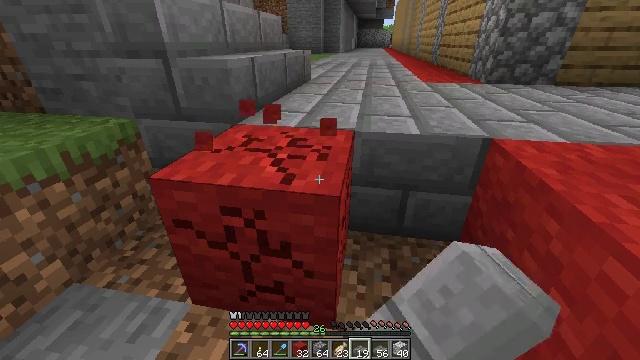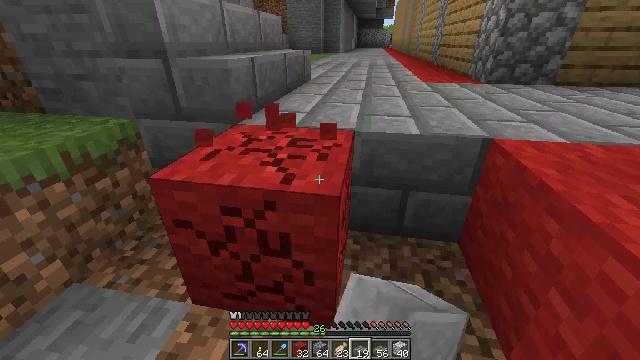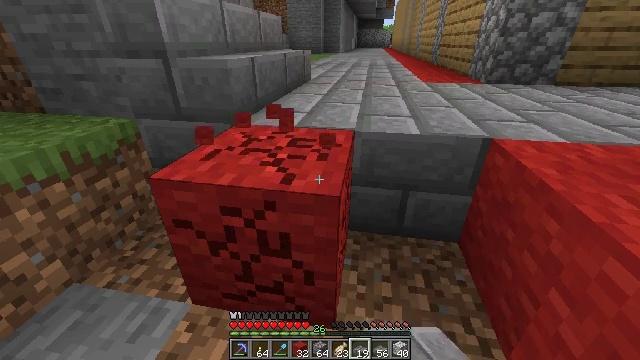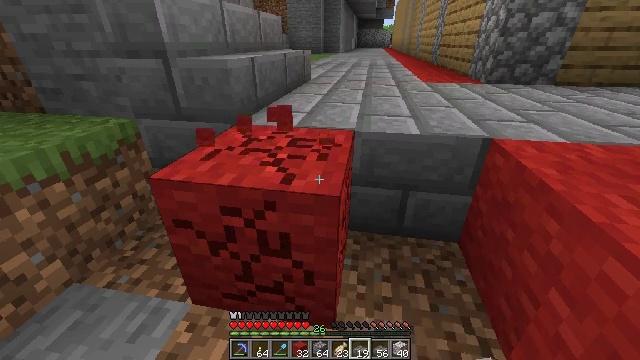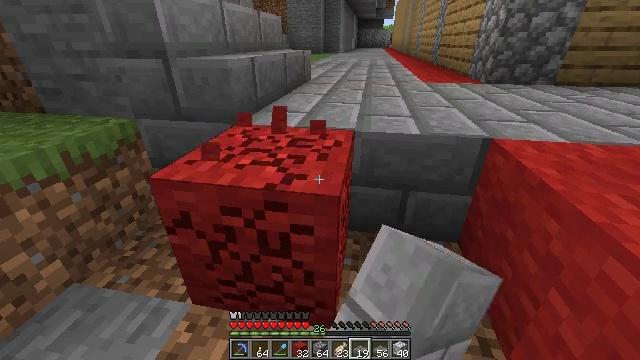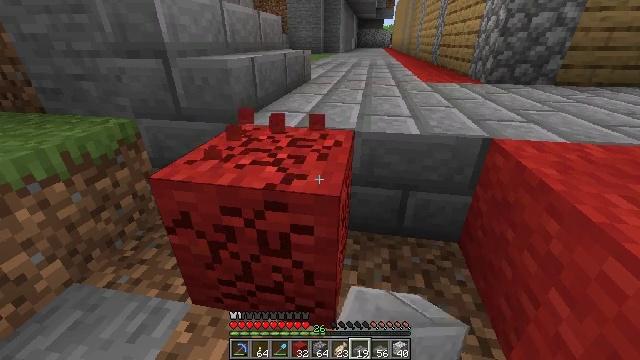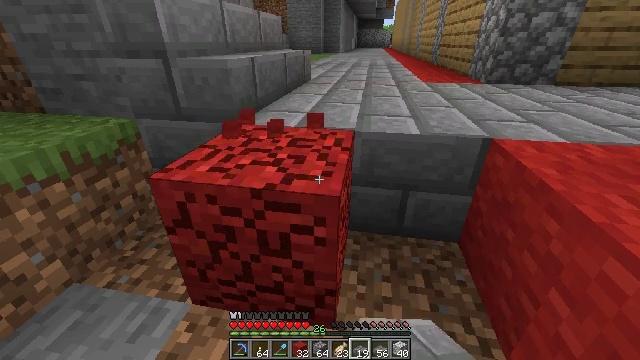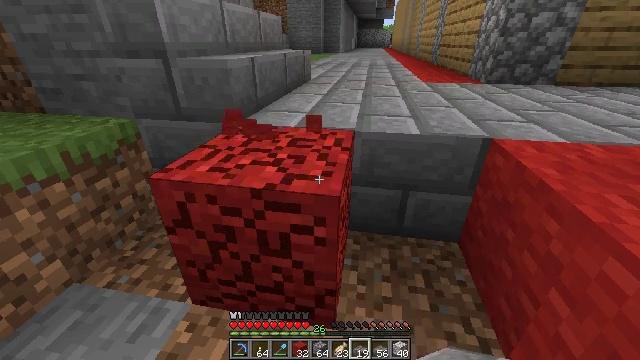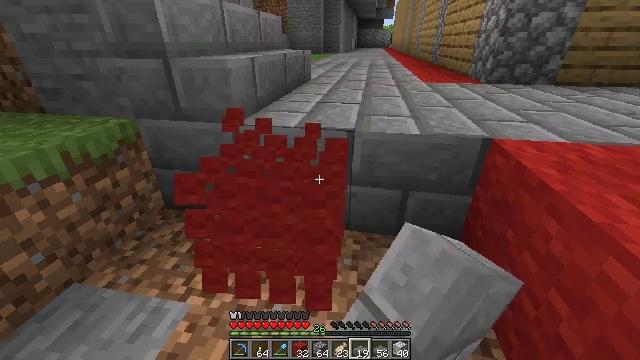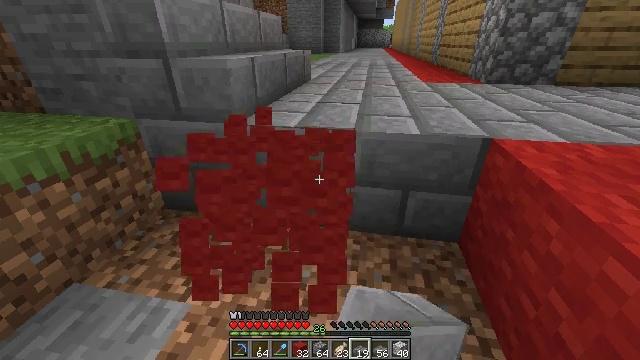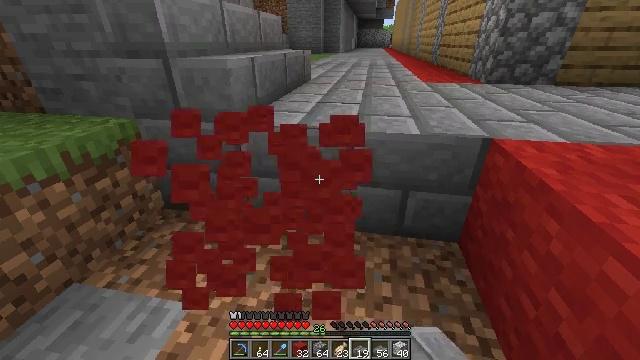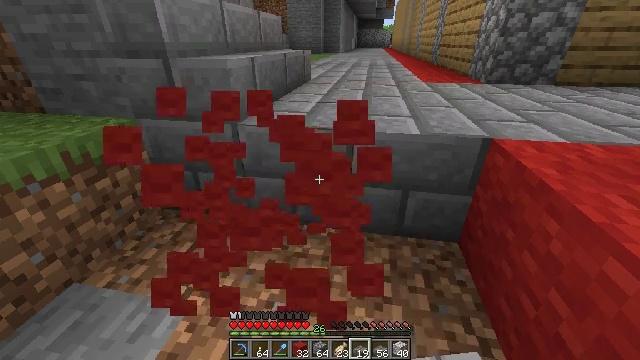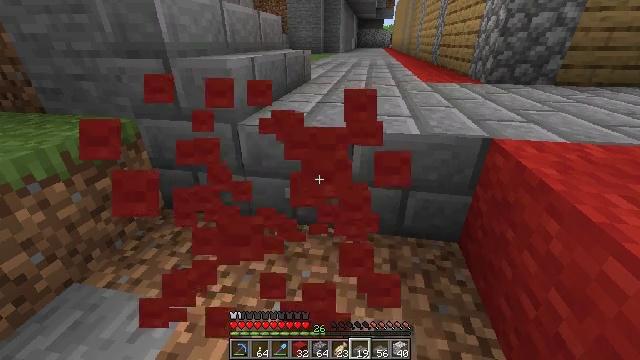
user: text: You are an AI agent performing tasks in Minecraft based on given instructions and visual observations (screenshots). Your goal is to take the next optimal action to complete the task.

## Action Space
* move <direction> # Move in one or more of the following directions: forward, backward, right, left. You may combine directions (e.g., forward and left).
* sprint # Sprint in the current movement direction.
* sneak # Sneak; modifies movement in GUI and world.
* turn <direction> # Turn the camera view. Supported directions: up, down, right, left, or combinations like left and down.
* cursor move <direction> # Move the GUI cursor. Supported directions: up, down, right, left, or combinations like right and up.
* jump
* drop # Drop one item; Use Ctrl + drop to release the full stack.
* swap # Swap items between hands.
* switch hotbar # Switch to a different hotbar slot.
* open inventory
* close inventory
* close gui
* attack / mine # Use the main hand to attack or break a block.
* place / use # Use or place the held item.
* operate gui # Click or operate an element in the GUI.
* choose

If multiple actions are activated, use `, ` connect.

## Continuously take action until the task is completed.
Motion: motion action
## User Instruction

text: Dig out some red wool.
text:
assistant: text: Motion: attack / mine
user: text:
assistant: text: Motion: attack / mine
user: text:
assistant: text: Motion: attack / mine
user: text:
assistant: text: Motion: attack / mine
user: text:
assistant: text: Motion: attack / mine
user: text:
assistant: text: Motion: attack / mine
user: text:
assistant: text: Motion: attack / mine
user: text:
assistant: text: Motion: attack / mine
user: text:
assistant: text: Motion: attack / mine
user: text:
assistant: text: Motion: attack / mine
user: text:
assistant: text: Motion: no_op
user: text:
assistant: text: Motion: no_op
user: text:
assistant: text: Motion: no_op